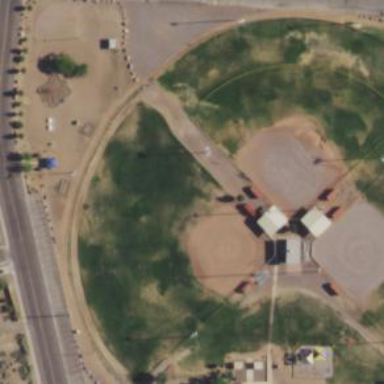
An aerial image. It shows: Baseball pitch for leisure and sports activities.